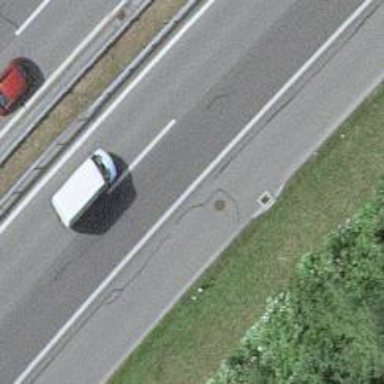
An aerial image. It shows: Asphalt motorway.